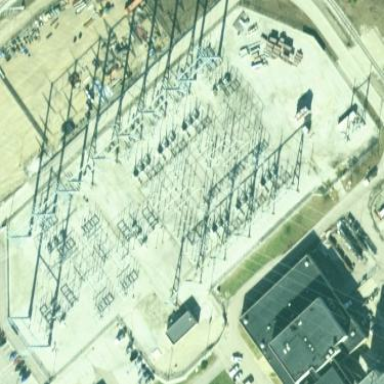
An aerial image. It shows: Fenced power substation at the transmission level.